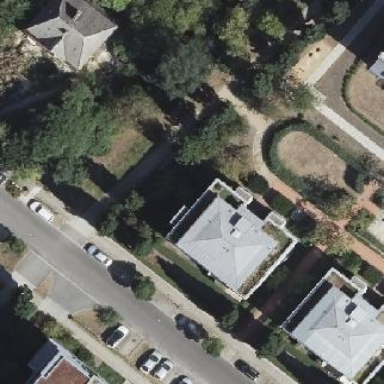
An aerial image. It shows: Hipped roof apartment building.